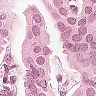
Metastatic tissue present: yes